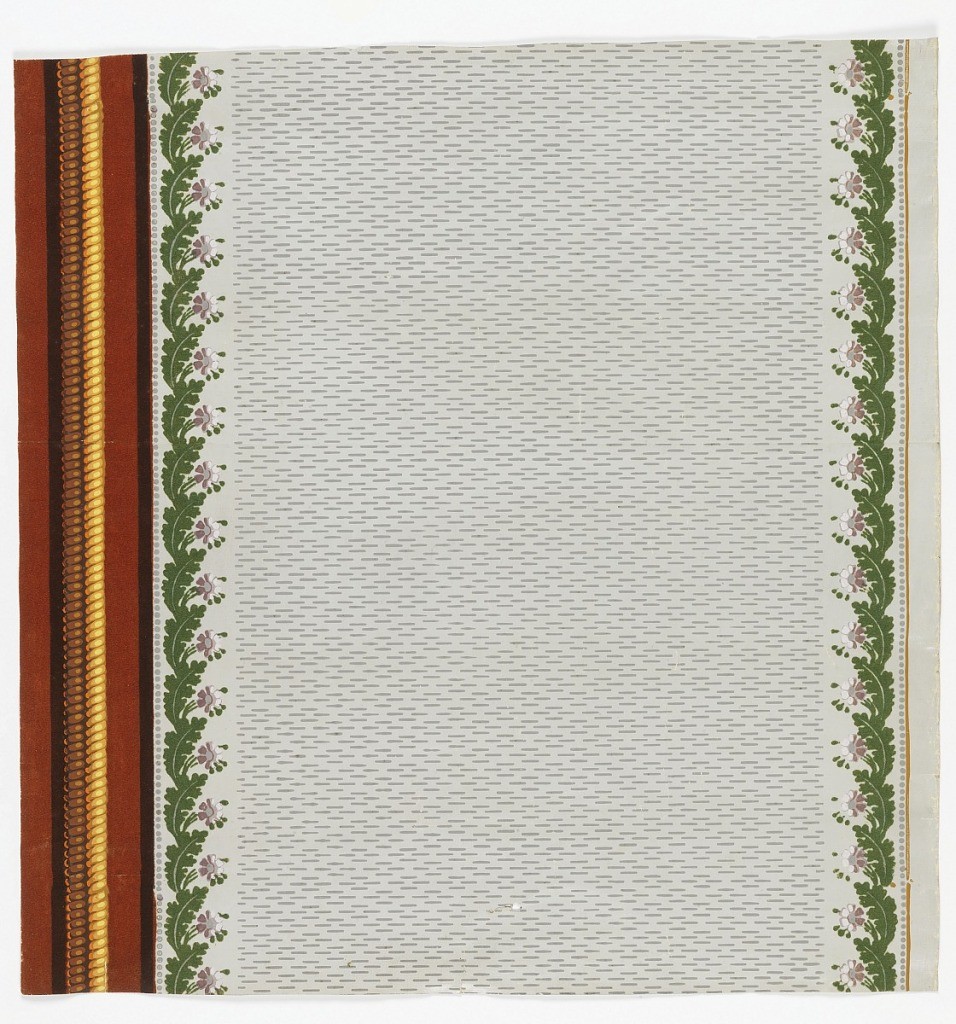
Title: Sidewall
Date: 1810–20
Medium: Block-printed and flocked on handmade paper
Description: Vertical rectangle. Major field with diaper of short horizontal lines. Vertical edging at right and left of small repeating flowers in lavender with green leaves in flock. At far left, a vertical band of dark red flock down center of which run two adjoining cable moldings.